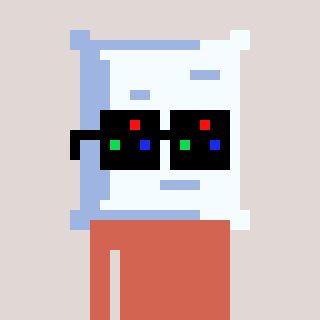
a pixel art character with square black sunglasses, a pillow-shaped head and a peachy-colored body on a warm background